Aerial crown-view tile of a tropical tree (Barro Colorado Island, Panama), acquired 20240611:
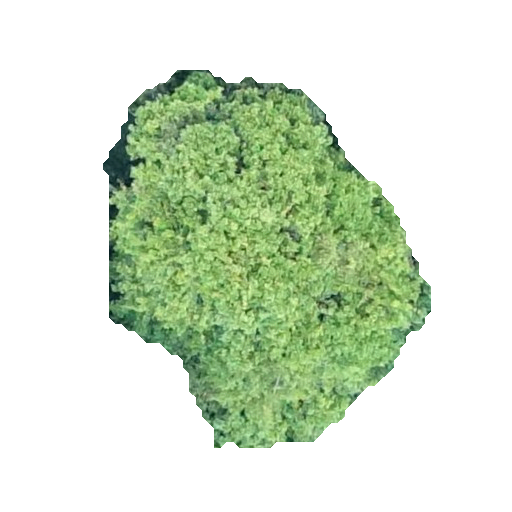
Species: Prioria copaifera
GBIF accepted scientific name: Prioria copaifera
Crown area: 133.661 m²